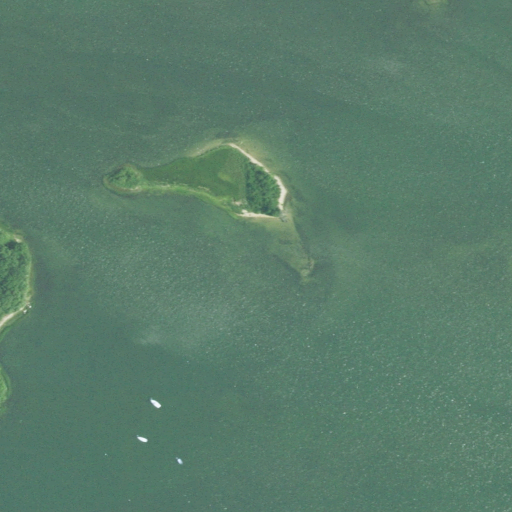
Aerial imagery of island in Rhode Island named Cummock Island containing open water, herbaceous wetlands, and deciduous forest